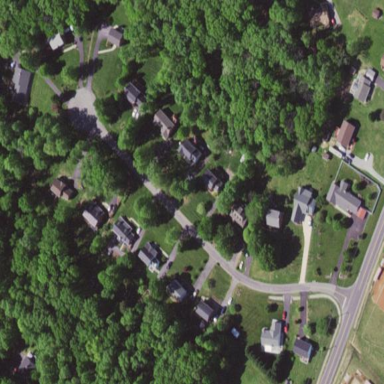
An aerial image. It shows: Located in suburban residential area.